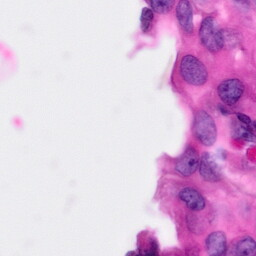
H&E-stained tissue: Pancreatic